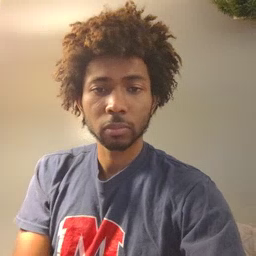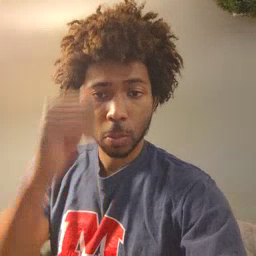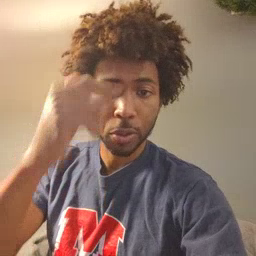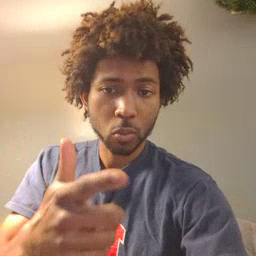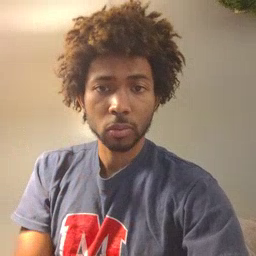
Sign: brother